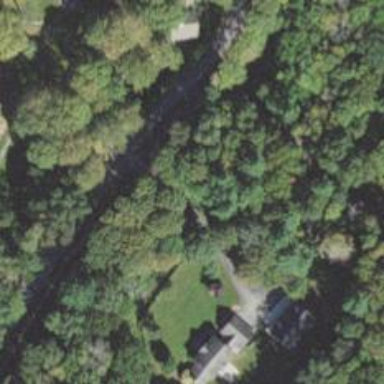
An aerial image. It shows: Residential driveway used as service road.